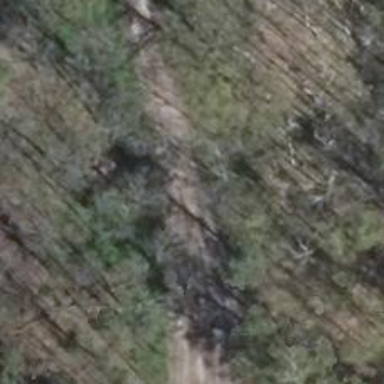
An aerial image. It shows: Sandy track road with grade5 tracktype.